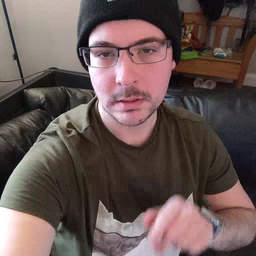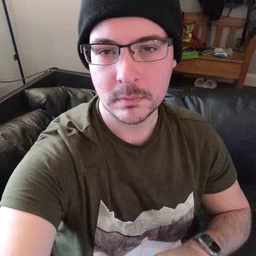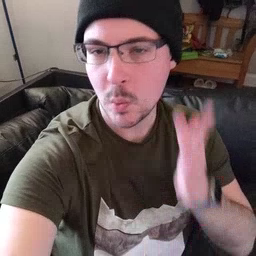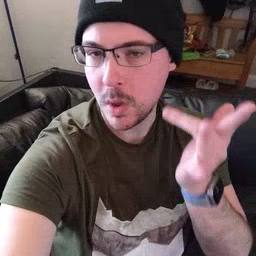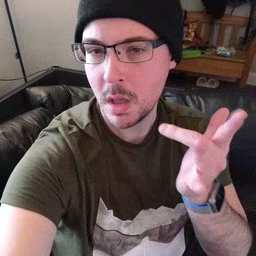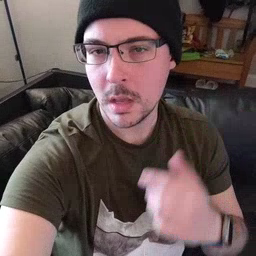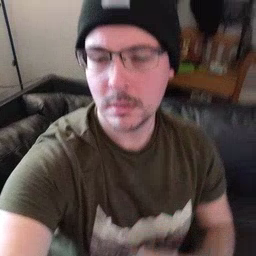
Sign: why